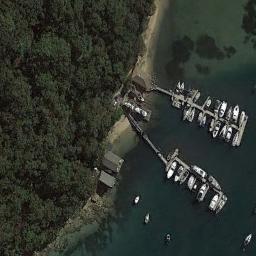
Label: harbor